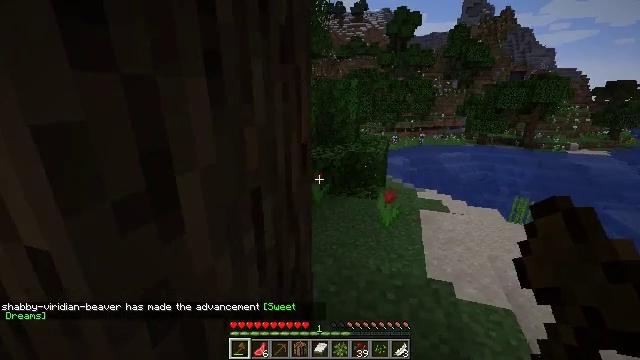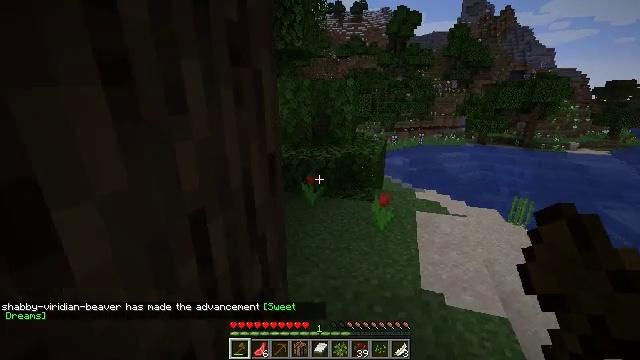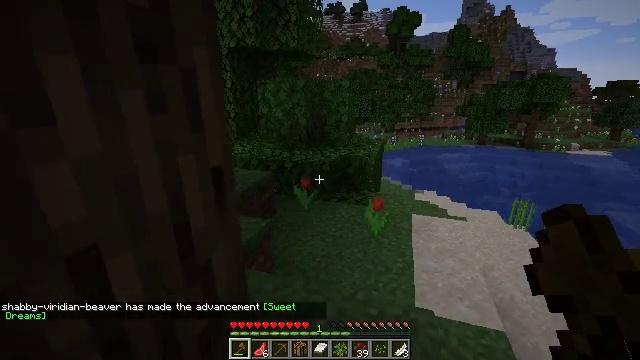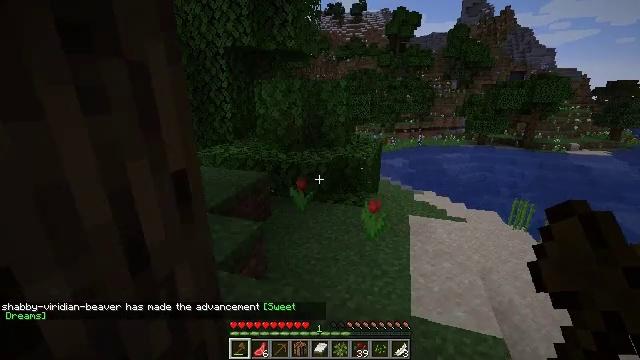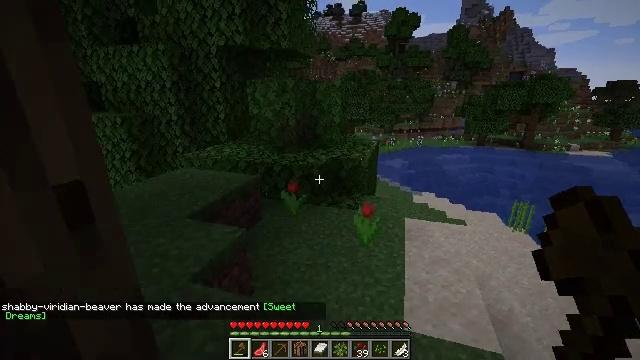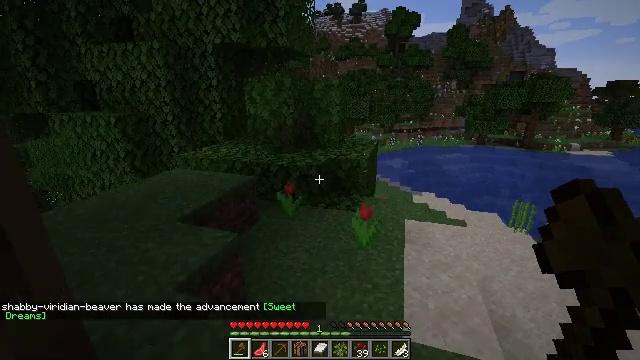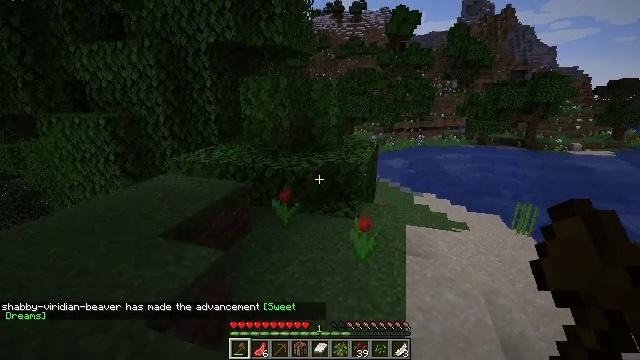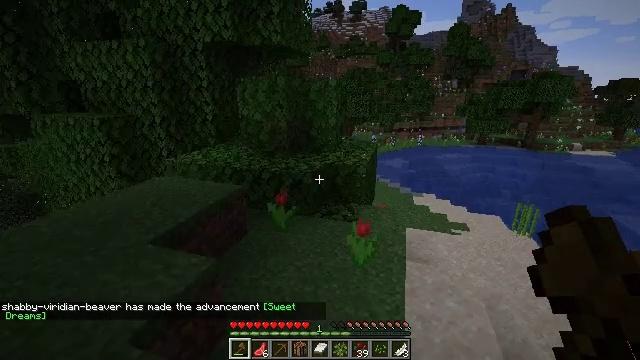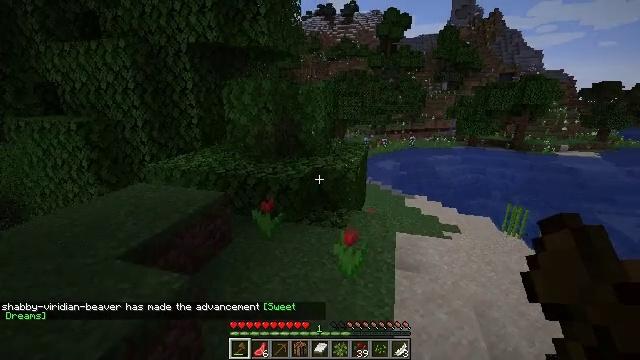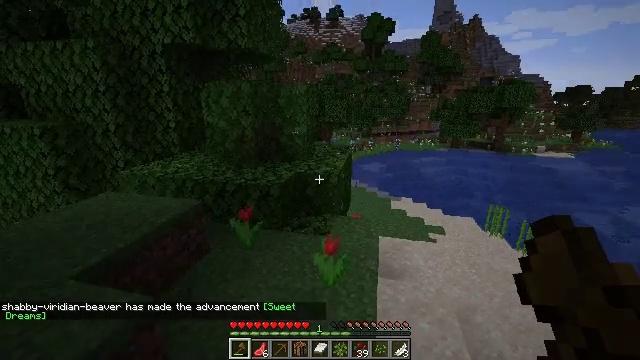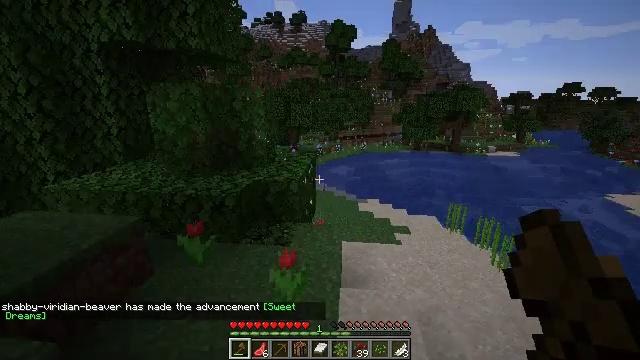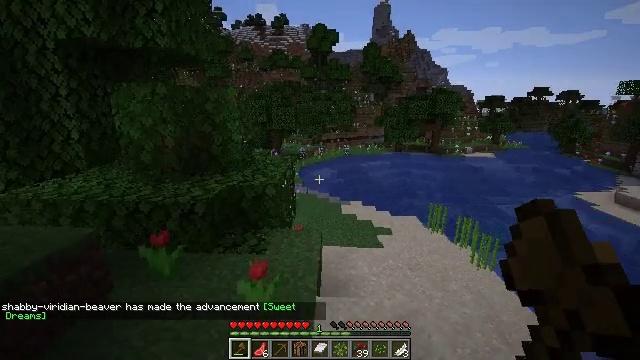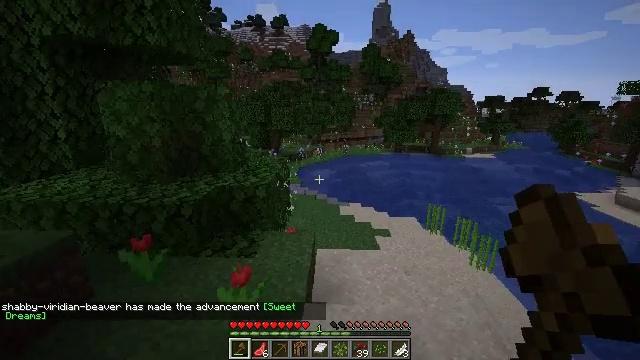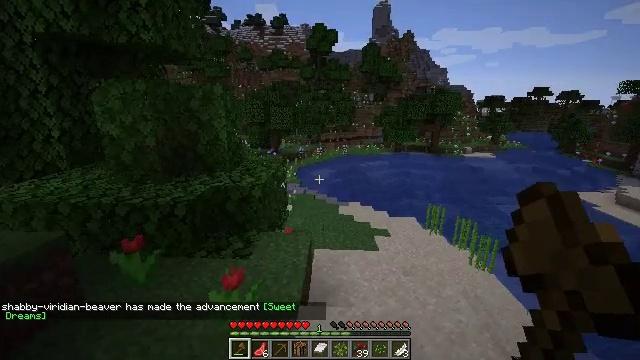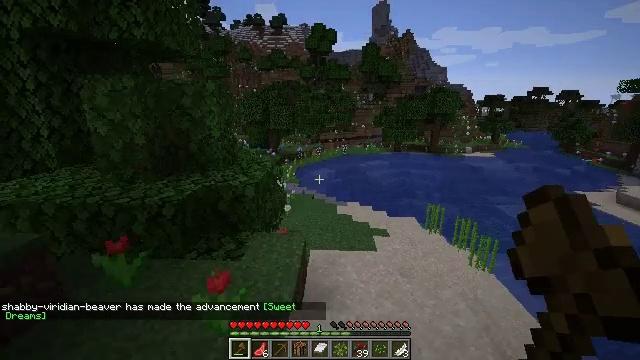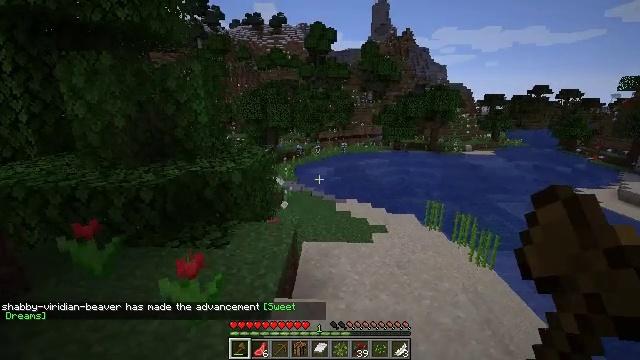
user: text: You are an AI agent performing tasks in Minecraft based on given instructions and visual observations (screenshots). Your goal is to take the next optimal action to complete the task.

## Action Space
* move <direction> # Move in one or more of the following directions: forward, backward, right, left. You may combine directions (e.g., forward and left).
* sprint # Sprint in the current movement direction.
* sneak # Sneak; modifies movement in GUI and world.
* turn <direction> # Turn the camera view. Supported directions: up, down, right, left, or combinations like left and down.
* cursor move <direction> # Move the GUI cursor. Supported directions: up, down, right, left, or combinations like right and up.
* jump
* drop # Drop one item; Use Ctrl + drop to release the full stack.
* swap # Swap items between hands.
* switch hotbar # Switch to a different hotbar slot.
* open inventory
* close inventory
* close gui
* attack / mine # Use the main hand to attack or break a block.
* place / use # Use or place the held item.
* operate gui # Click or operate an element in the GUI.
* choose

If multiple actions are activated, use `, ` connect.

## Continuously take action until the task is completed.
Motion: motion action
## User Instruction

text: Collect red sand from a desert biome.
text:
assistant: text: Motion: move forward and move right
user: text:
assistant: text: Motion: move forward and move right
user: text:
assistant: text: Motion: move forward and move right
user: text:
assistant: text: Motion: move forward
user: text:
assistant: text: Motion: move forward
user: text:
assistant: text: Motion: move forward
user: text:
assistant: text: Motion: move forward and move right
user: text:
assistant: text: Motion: move forward and move right, turn right
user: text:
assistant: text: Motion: move forward and move right, turn right
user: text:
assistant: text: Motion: move forward and move right, turn right
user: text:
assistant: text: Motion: move forward and move right, turn right
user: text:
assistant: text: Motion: move forward and move right
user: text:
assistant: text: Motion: move forward and move right
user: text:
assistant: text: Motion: move forward and move right
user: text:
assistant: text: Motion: move forward and move right
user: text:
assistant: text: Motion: move forward
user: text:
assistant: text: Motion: move forward
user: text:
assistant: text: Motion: move forward
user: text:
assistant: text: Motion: move forward
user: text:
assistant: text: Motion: move forward
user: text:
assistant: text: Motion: move forward
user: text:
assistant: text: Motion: move forward
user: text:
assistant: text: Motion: move forward
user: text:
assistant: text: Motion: move forward
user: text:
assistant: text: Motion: move forward
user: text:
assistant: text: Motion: move forward
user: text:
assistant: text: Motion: move forward
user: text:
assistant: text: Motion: move forward
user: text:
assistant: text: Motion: move forward
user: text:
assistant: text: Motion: move forward